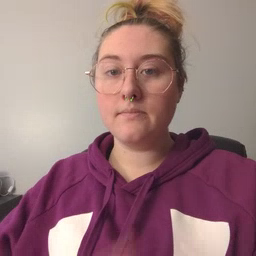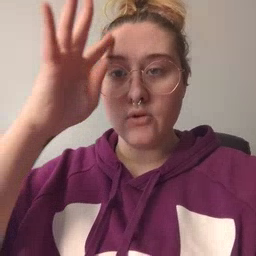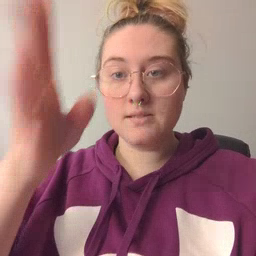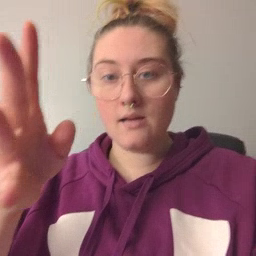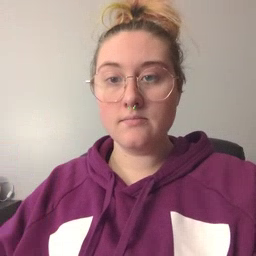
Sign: pretend